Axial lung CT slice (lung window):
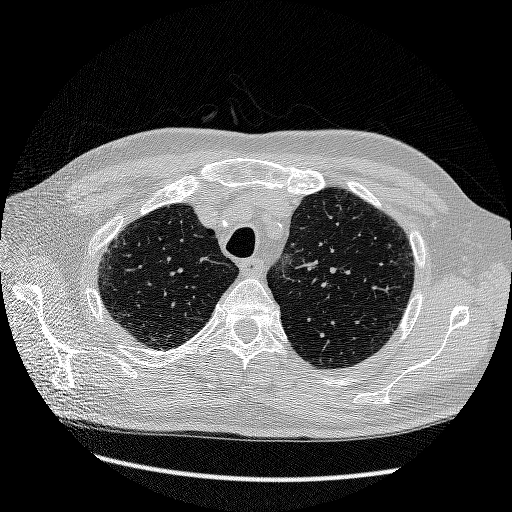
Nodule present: no